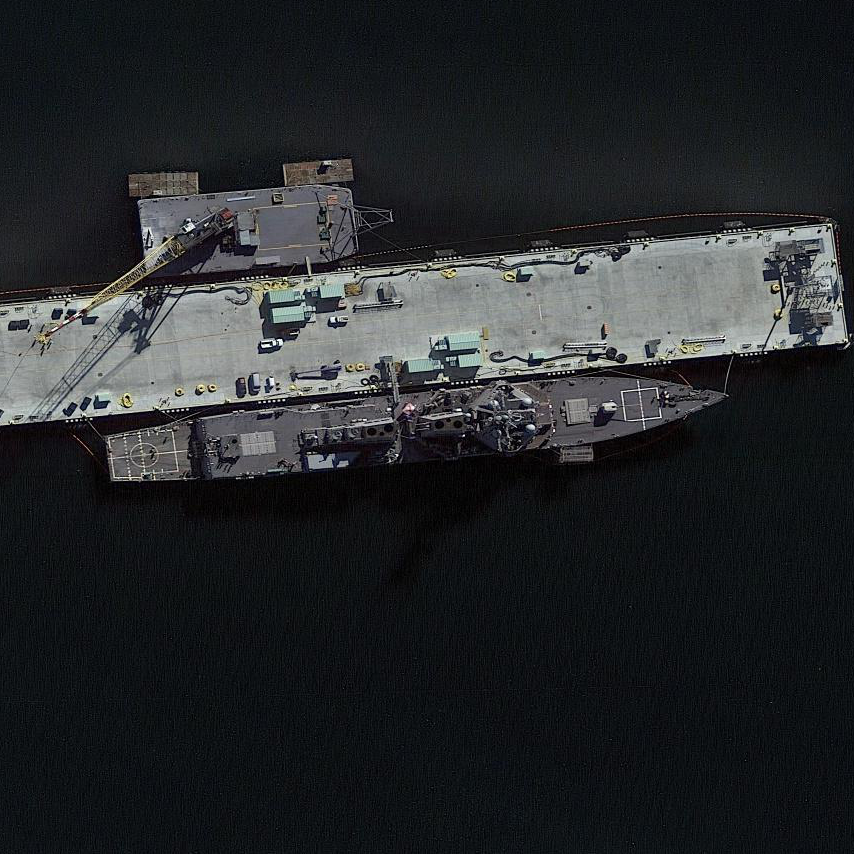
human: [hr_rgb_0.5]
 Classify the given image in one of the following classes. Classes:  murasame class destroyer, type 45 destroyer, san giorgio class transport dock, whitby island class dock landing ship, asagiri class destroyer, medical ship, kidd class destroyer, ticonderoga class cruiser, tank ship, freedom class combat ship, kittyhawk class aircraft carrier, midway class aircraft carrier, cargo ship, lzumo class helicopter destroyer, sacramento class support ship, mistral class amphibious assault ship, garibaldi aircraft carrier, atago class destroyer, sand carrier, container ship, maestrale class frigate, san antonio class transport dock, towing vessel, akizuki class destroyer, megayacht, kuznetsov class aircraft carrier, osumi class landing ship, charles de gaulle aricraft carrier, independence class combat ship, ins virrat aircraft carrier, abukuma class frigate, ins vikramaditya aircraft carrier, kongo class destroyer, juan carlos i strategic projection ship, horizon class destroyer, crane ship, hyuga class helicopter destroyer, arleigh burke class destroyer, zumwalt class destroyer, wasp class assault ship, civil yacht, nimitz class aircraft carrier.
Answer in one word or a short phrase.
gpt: Arleigh Burke class destroyer